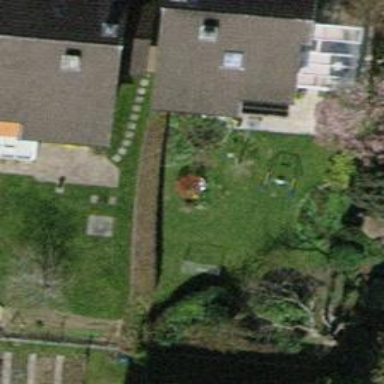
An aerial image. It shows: Hedge barrier.